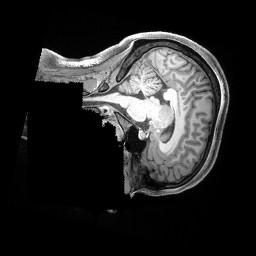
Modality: T1w
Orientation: sagittal
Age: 19
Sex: female
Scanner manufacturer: siemens
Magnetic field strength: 3 T
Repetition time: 2.4 s
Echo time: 0.00228 s